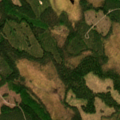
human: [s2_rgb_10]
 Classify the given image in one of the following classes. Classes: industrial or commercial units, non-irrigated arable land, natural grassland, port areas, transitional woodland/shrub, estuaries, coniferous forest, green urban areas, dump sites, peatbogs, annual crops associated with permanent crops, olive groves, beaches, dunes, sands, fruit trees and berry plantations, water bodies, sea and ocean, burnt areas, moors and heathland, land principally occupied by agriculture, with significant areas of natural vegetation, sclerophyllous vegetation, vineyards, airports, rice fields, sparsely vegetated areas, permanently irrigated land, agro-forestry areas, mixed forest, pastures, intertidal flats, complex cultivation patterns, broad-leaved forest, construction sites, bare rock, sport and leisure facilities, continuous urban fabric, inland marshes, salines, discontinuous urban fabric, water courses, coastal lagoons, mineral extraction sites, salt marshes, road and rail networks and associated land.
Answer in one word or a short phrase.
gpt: coniferous forest, transitional woodland/shrub, peatbogs